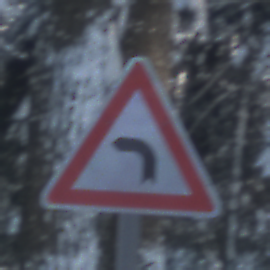
Verkehrszeichen: KurveLinks
Umgebung: Outdoor, Nature
Tageszeit: MorningAfternoon
Wetter: Clear
Licht: Natural
Jahreszeit: Winter
Kontrast: LowContrast